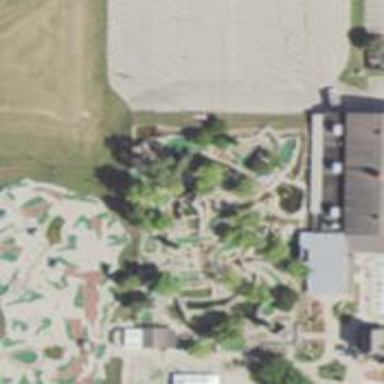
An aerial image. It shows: Pathway for golfing.